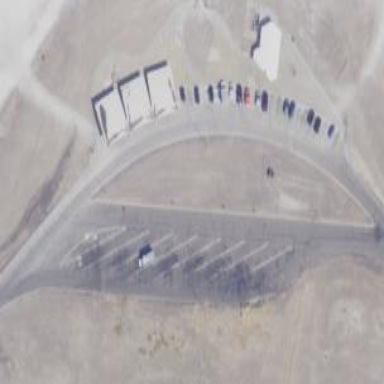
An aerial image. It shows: Rest area on the road.